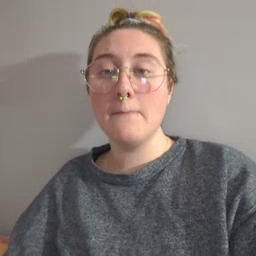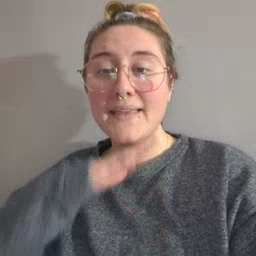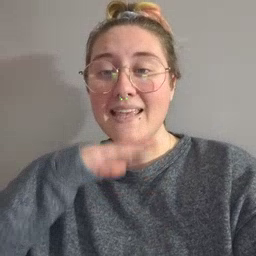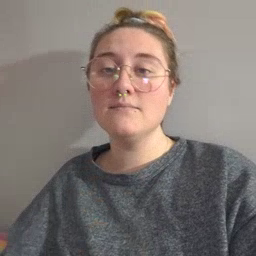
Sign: pig